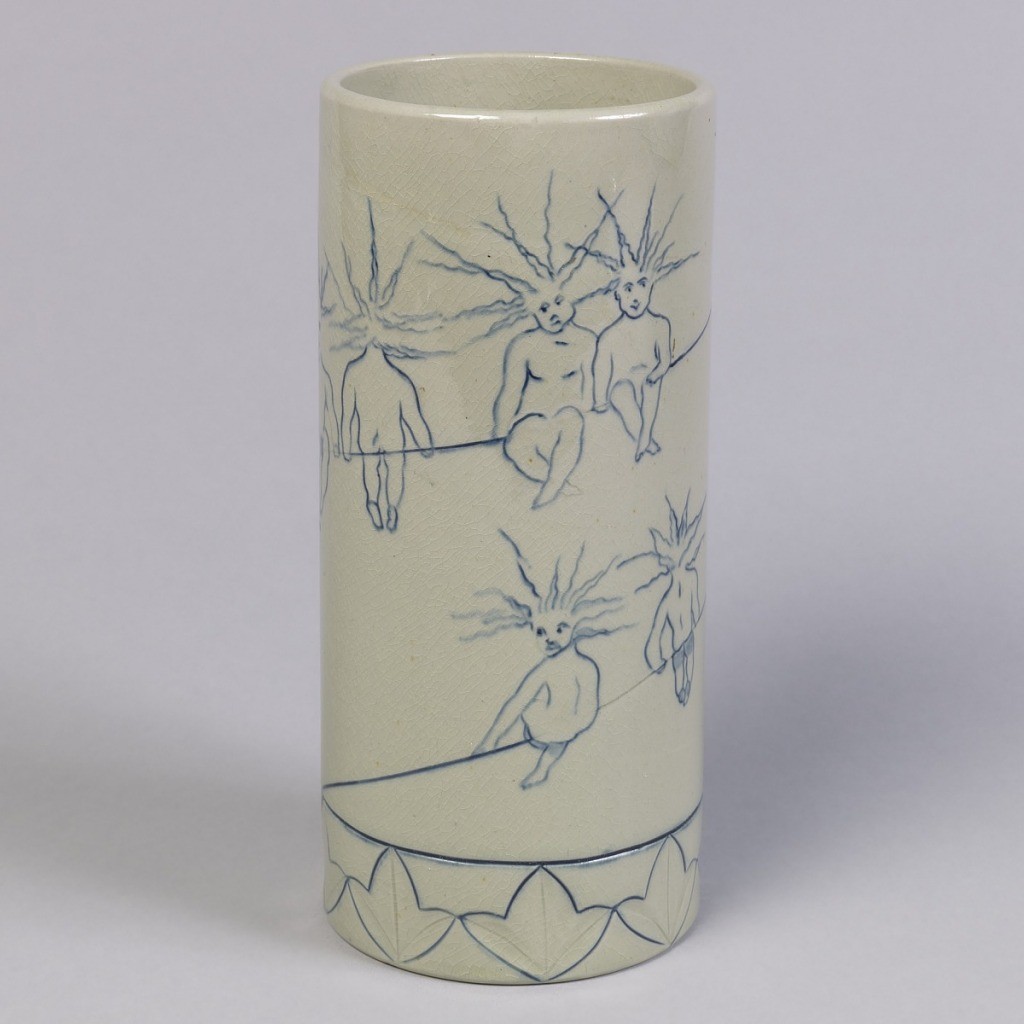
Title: Vase
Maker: Rookwood Pottery, American, 1880 - 1967
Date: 1883
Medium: earthenware
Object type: vase
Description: Straight-sided cylindrical vase with flat foot and lip.  Around base a 1 1/8 inch band of incised trilobe leaves, outlined in blue.  Around vase, incised line spiraling upward to lip, upon which are seated nine stylized children in  various postures, each with hair standing on end.  All figures with incised outlines filled with cobalt blue.  Vase glazed overall (interior and exterior) in grey-green color with fine crackle.